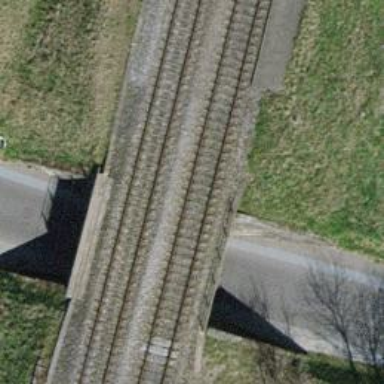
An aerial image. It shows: Bridge with single railway track electrified by contact line.